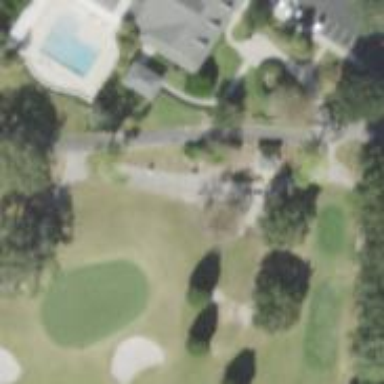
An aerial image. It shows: Path designated for golf carts.